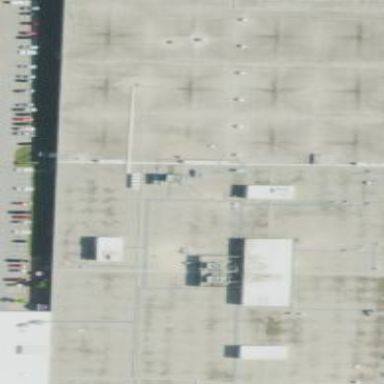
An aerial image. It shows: Industrial building serving as distributor.